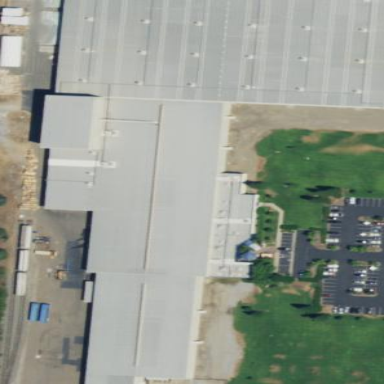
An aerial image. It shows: Industrial building.